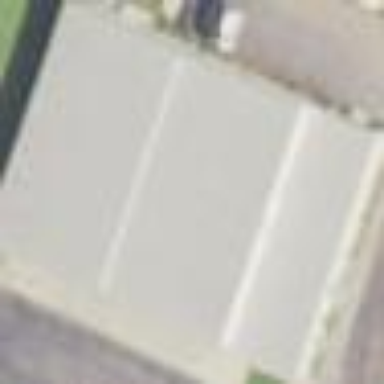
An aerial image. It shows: Hangar at the airport.